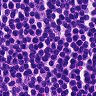
Metastatic tissue present: no